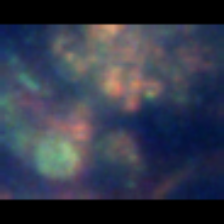
Taxon: Diatom_aggregate
Group: Diatoms